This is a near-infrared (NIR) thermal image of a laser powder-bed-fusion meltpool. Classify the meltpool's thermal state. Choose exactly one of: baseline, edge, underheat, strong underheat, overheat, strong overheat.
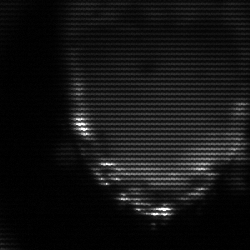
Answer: edge